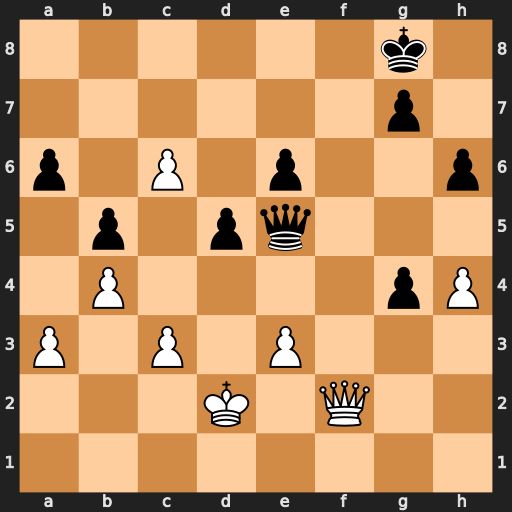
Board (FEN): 6k1/6p1/p1P1p2p/1p1pq3/1P4pP/P1P1P3/3K1Q2/8
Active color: w
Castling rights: -
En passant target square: -
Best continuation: Qf4 Qxf4 exf4 Kf7 c7